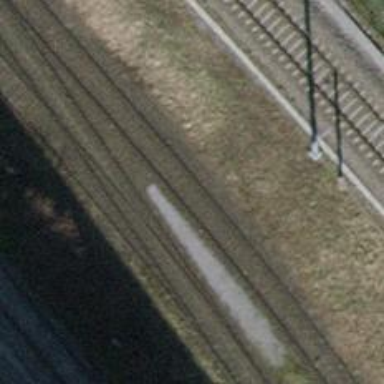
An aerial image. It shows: Railway spur track with electrified contact lines.